Question: Is there a standard way to set up a table to allow editing-in-place, kind of like this:

I only need editable text at the moment, but I might need UISwitches or UISliders in the future.
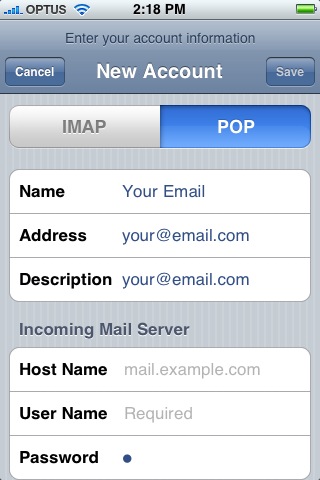
Answer: Yep. Just add a 'UITextField', with its 'font' and 'textColor' set to appropriate values, as subviews of the table cell's 'contentView'. You probably want to give the field a 'tag' as well, so that you can easily grab a reference to it using the 'contentView''s '-viewWithTag:' method.
With short forms you can get away with keeping an array of cells, one for each field, and handing them off to the table view without going through the '-dequeueReusableCellWithIdentifier:' mechanism, but if you've got a lot of stuff to enter then it gets more complicated. In that case, you probably want to assign a different reuse identifier to each type of cell--one for text-field cells, one for switch cells, one for slider cells, etc. Once you've dequeued or created the row's cell, you'd then grab its control from the content view (as above) and set its value from wherever you've stored that.